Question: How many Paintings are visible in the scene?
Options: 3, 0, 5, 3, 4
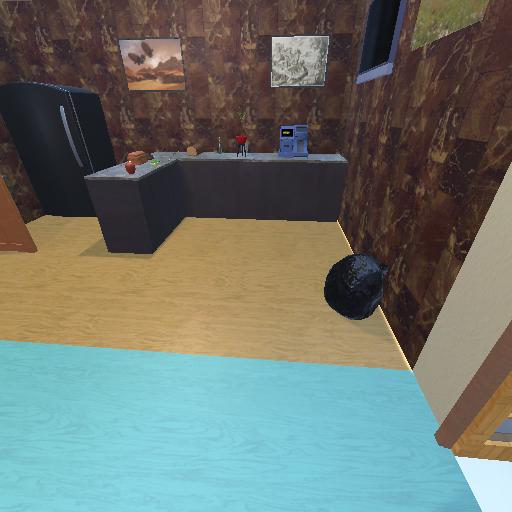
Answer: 3